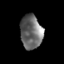
Tissue: skin
Cell type: Epithelial cells
Senescence score: 0.2271
Nuclear area (px): 732
Mean DAPI intensity: 107.305